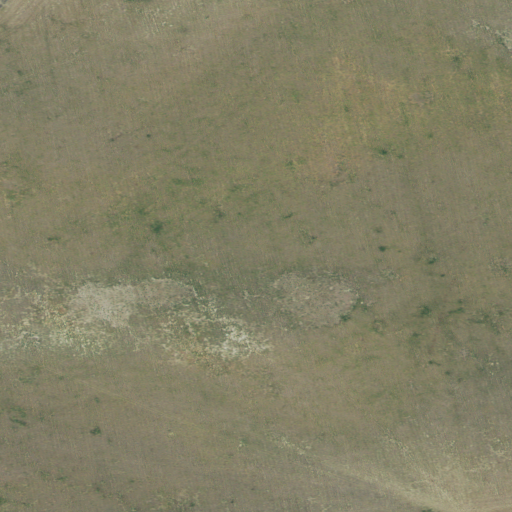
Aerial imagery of bench in Montana named Strouf Island containing cultivated crops, grassland, and shrub